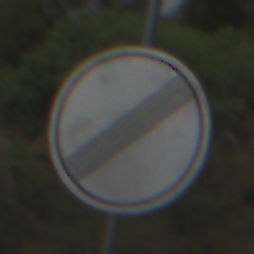
Verkehrszeichen: EndeSaemtlicherBegrenzungen
Umgebung: Outdoor, Nature
Tageszeit: Midday
Wetter: PartlyCloudy
Licht: Natural
Jahreszeit: NotSpecified
Kontrast: HighContrast